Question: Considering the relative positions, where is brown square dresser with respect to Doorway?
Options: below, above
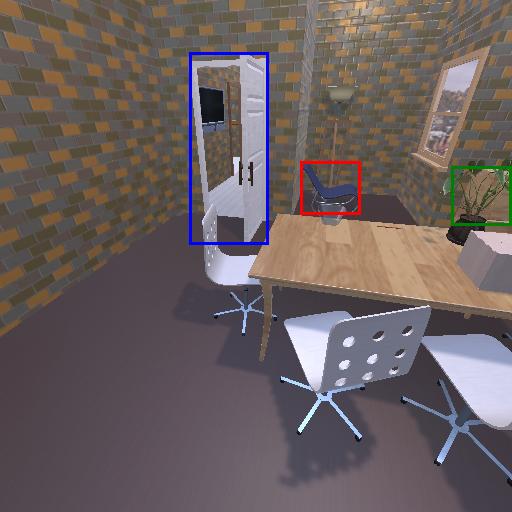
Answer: below